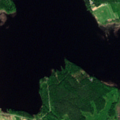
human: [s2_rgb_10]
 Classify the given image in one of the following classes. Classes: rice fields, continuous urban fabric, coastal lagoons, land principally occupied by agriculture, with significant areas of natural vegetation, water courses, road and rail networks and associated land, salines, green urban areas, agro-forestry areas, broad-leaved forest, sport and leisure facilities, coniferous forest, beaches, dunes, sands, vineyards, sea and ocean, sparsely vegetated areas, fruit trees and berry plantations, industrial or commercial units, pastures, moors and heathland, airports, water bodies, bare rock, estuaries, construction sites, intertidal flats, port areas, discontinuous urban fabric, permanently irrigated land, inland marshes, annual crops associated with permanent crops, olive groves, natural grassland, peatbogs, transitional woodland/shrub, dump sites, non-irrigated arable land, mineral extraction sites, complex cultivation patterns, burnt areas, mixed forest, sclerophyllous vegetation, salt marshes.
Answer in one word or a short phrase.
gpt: non-irrigated arable land, land principally occupied by agriculture, with significant areas of natural vegetation, mixed forest, inland marshes, water bodies